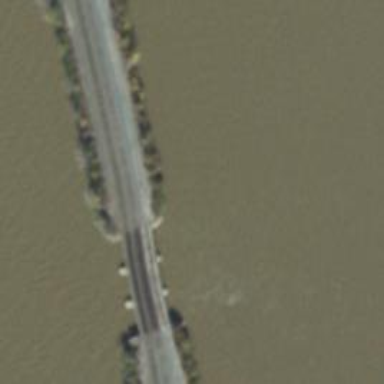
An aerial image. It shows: Railway bridge.